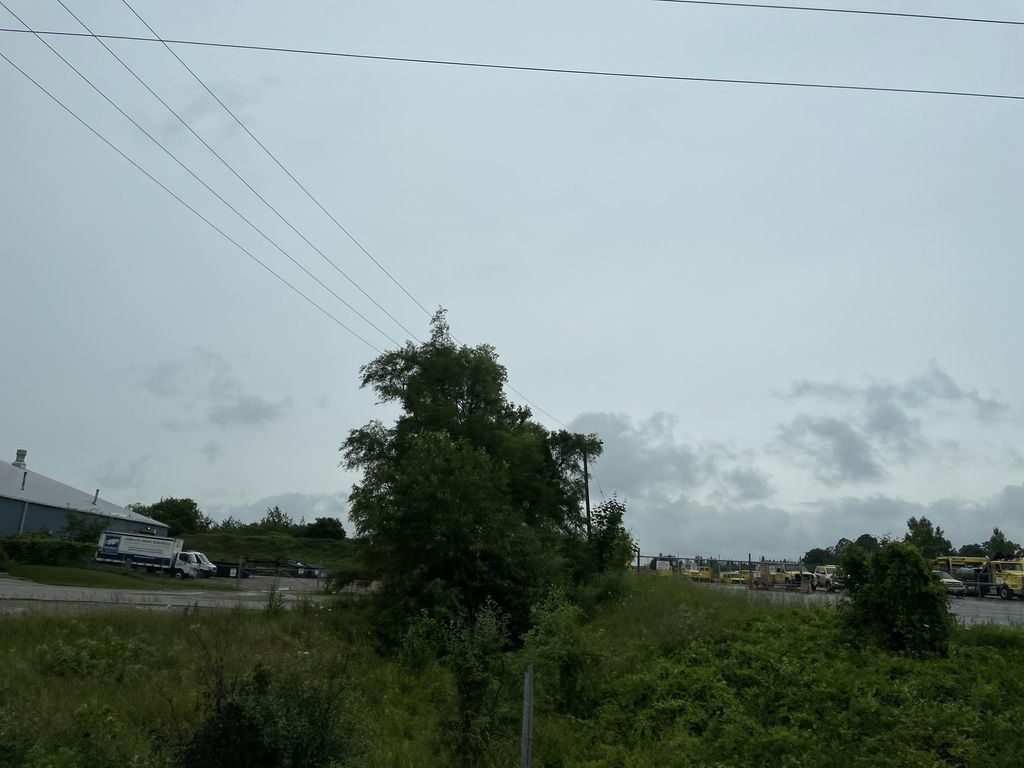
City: kitchener-waterloo